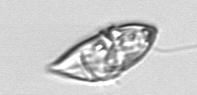
Label: Gyrodinium